Field crop: maize
Growth stage: 1
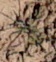
Species: lolium